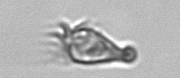
Label: Paratontonia_gracillima